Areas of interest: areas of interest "China Overseas Exquisite Garden South Area"
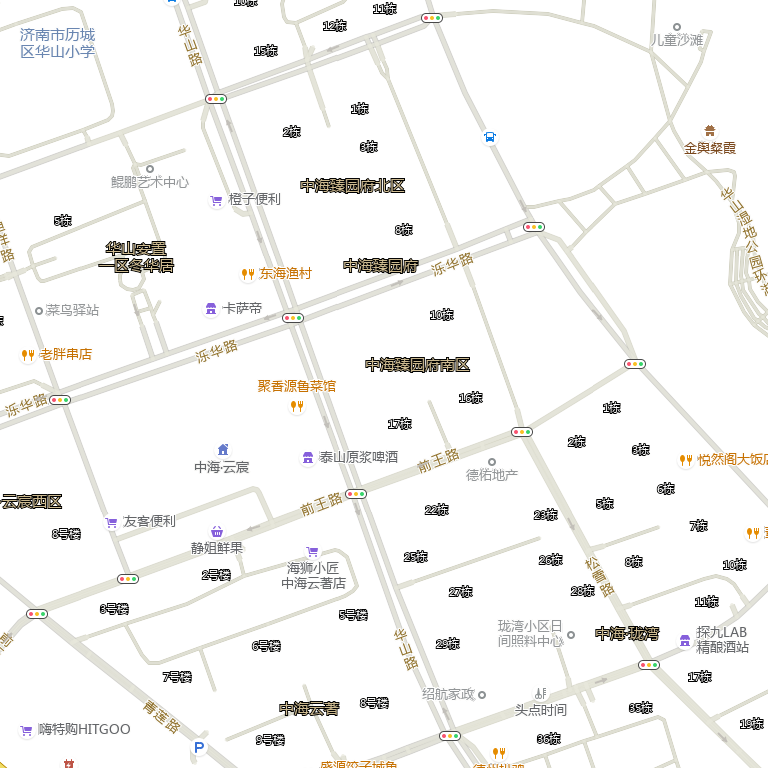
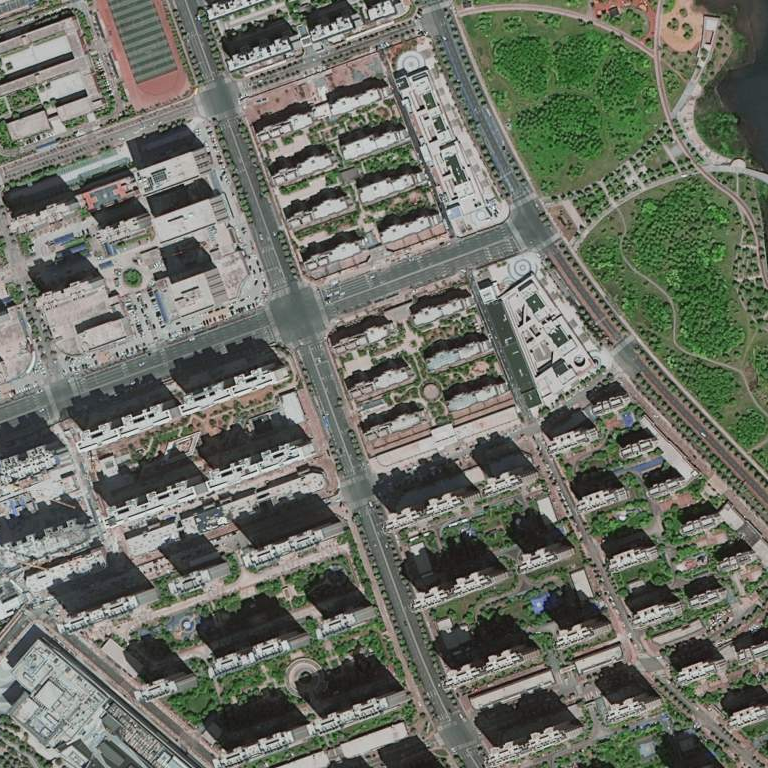